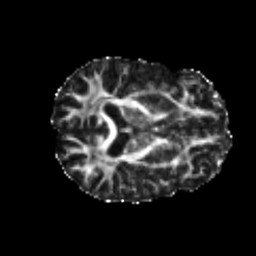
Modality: FA
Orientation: axial
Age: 21
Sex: male
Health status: healthy
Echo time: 0.074 s